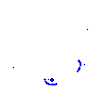
Particle: proton